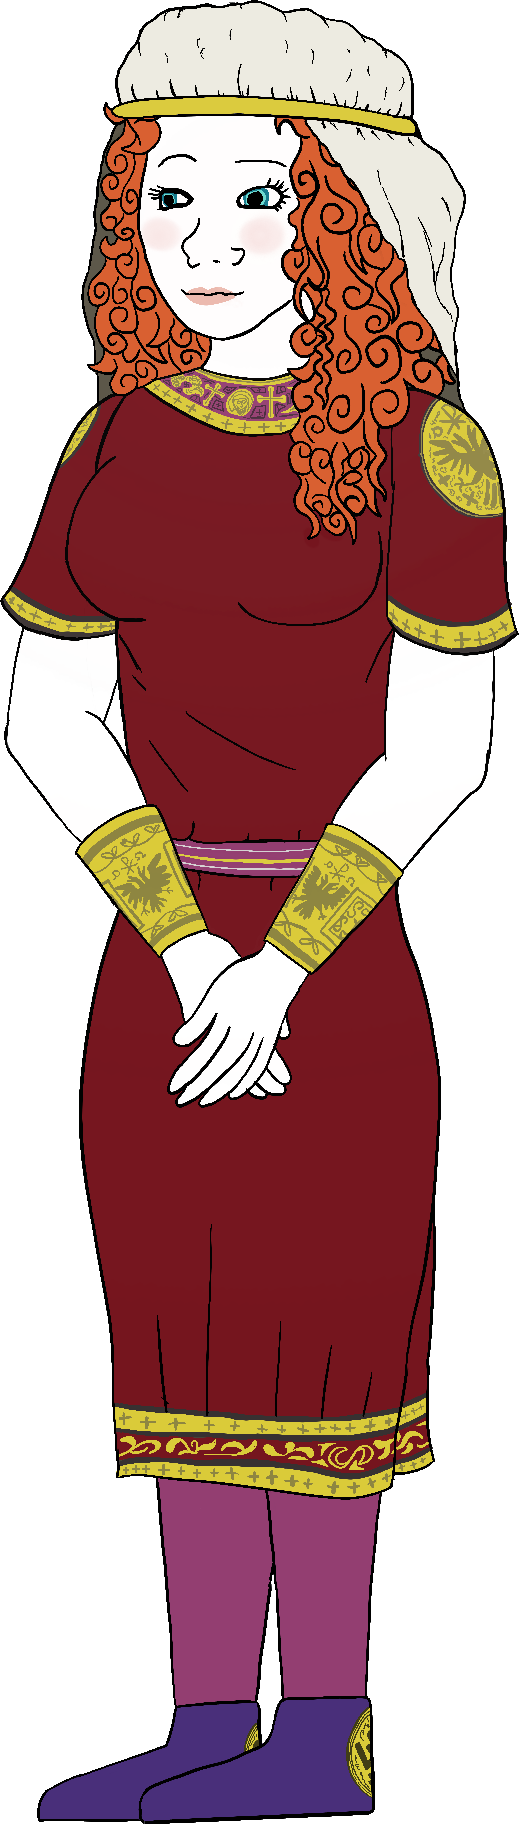
Label: 5_Trad_Wife